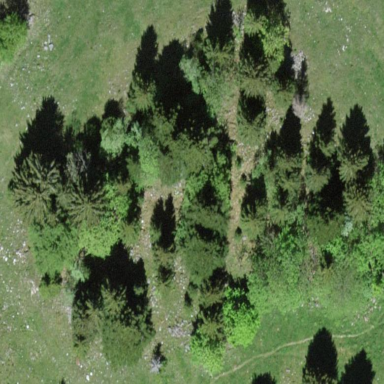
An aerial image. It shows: Forest with mixed leaf types and cycles.